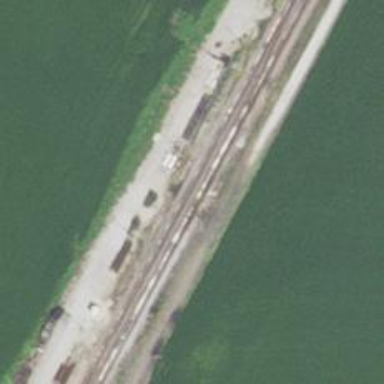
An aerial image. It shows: Junction on the railway.